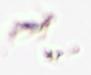
Label: Detritus